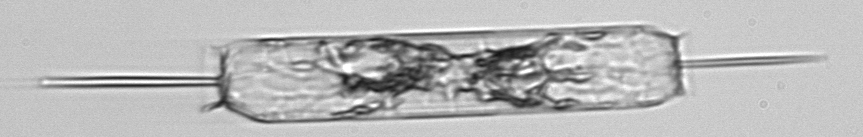
Label: Ditylum_brightwellii